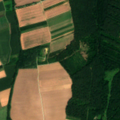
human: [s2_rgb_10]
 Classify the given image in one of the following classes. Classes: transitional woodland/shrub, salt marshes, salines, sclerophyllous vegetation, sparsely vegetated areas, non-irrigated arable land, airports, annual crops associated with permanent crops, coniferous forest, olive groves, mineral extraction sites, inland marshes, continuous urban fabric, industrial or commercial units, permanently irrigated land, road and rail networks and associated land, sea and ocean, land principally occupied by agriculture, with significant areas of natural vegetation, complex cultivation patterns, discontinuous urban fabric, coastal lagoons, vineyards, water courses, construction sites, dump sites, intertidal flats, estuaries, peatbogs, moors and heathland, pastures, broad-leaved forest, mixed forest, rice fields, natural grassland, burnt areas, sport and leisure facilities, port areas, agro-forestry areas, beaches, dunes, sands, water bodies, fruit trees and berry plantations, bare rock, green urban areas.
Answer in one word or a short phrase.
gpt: non-irrigated arable land, complex cultivation patterns, broad-leaved forest, mixed forest